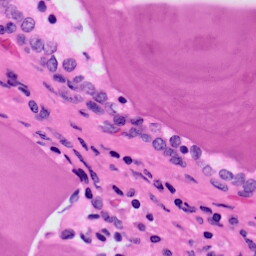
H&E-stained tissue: Prostate